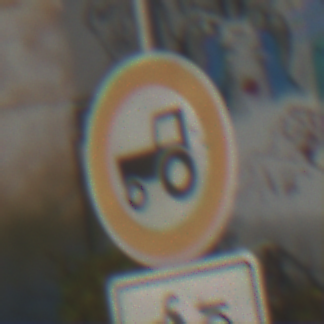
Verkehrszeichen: VerbotKraftfahrzeugeZuegeNichtSchneller25
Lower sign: EinspurigeFahrzeugeFrei2
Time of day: MorningAfternoon
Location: Outdoor (Urban)
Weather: PartlyCloudy
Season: NotSpecified
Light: Natural